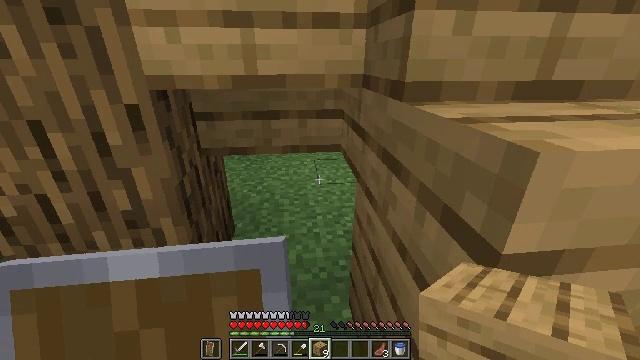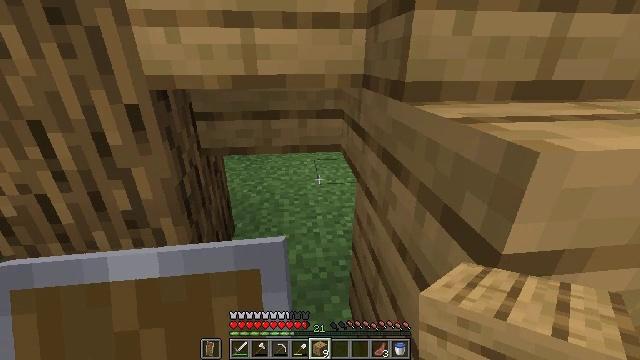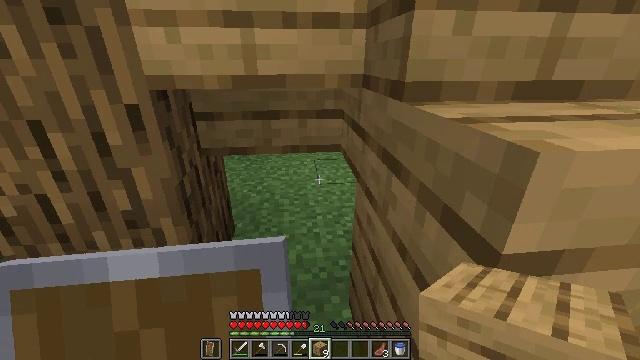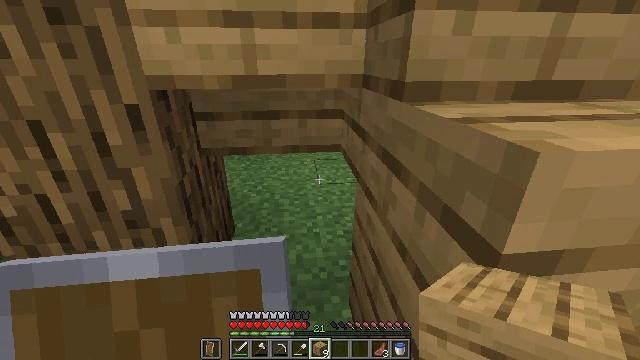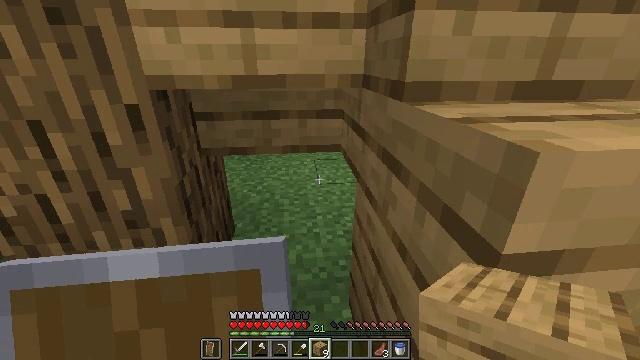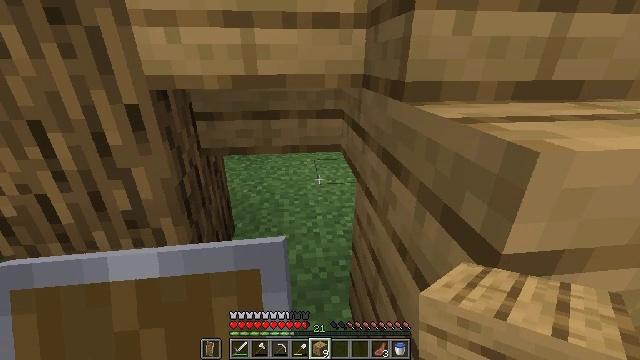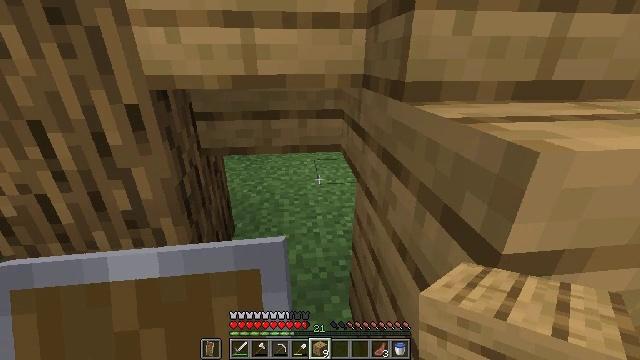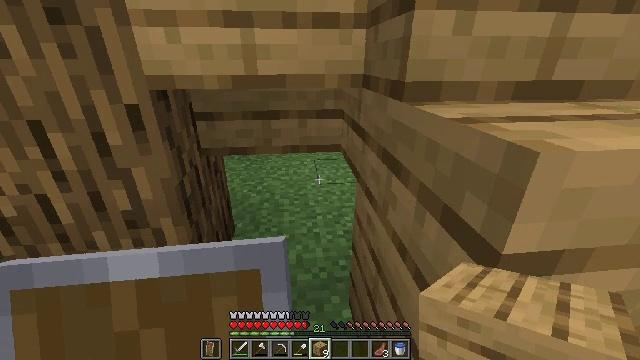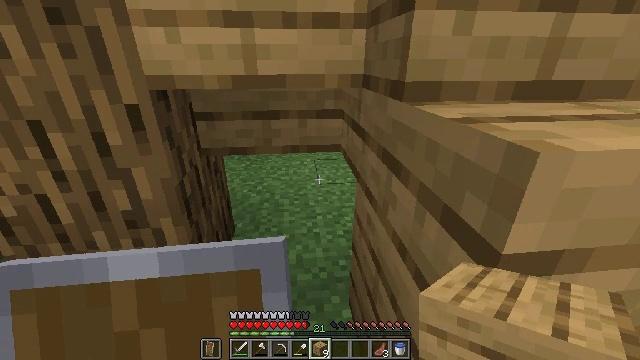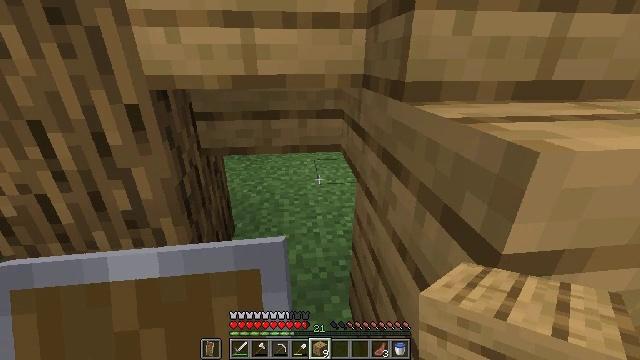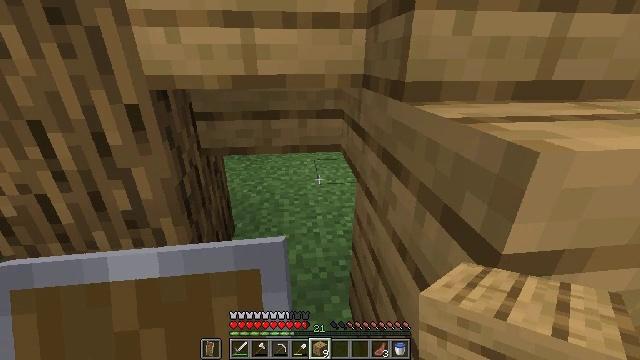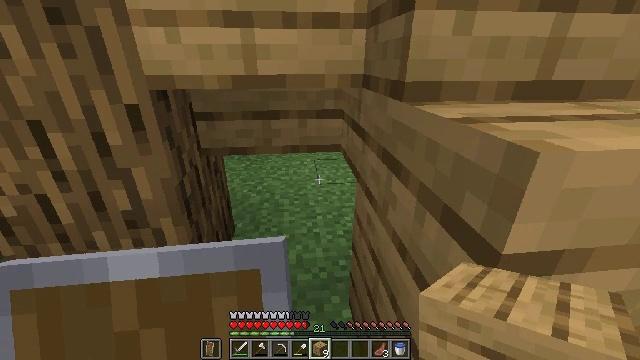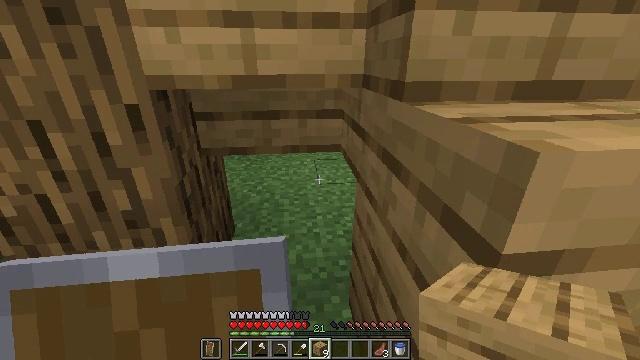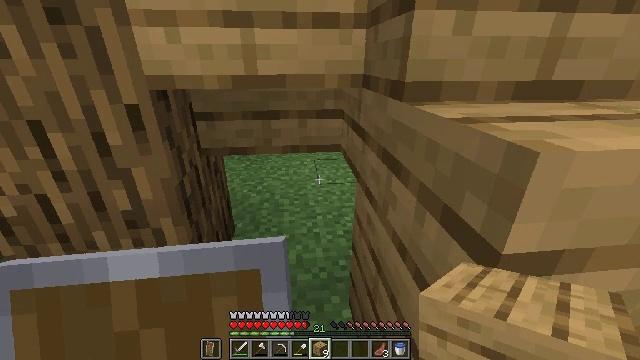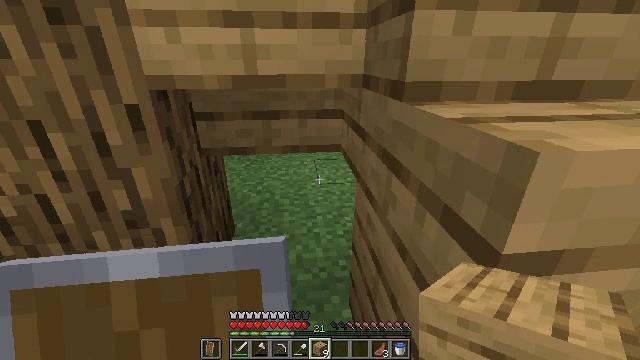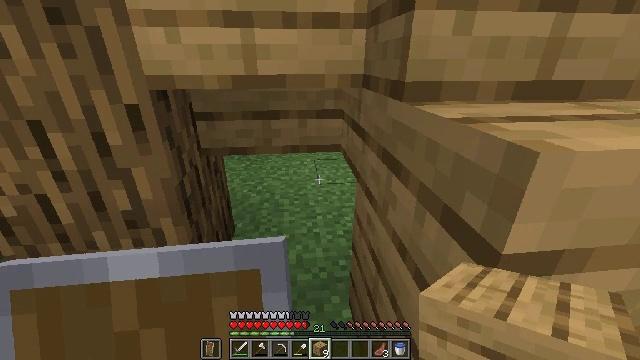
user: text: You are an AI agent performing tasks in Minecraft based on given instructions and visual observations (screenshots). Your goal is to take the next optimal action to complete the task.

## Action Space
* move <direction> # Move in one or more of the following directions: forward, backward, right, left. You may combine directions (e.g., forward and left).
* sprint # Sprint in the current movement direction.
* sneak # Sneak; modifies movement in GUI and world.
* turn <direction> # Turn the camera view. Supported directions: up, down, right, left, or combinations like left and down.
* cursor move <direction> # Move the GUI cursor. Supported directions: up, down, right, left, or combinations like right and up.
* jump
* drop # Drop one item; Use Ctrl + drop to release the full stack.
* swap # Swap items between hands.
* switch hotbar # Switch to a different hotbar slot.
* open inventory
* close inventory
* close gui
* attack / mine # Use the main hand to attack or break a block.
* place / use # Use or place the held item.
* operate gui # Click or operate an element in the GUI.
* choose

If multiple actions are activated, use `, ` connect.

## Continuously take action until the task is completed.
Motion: motion action
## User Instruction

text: Craft a white carpet.
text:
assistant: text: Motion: no_op
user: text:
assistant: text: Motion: no_op
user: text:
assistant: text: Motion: no_op
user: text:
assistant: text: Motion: no_op
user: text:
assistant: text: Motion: no_op
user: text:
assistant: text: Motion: no_op
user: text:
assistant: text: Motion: no_op
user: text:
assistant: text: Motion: no_op
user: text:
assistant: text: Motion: no_op
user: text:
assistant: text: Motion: no_op
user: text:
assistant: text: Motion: no_op
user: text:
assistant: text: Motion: no_op
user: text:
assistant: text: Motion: no_op
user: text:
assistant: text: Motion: no_op
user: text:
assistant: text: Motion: no_op
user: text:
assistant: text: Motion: no_op
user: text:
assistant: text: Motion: no_op
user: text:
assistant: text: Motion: no_op
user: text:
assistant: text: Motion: no_op
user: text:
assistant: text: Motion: no_op
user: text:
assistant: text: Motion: no_op
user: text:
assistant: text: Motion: no_op
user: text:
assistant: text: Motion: no_op
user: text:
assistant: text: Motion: no_op
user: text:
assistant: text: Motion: no_op
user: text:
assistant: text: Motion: no_op
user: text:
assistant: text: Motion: no_op
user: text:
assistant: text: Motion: no_op
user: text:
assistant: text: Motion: no_op
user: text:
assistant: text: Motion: no_op